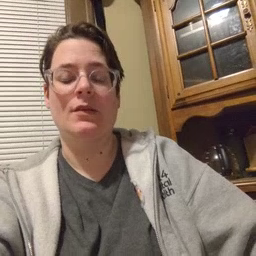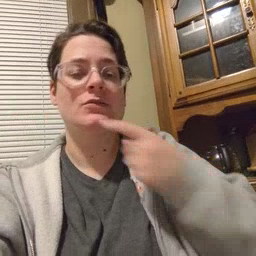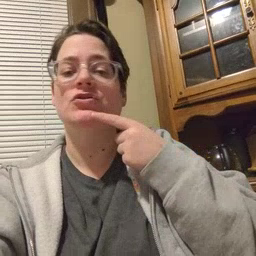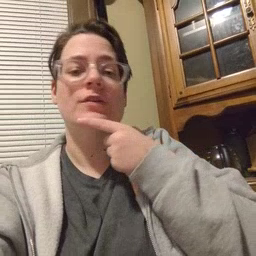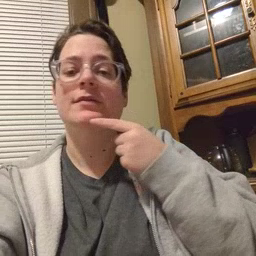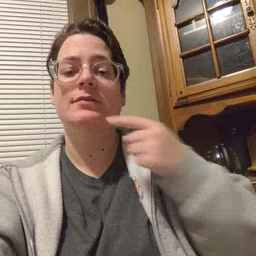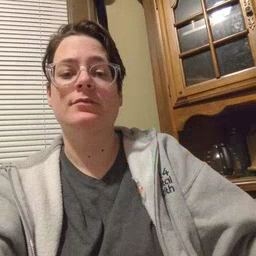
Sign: chin